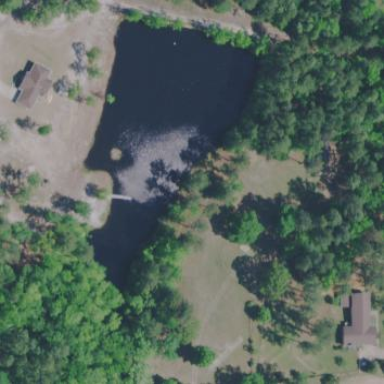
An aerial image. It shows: Pond surrounded by natural water.